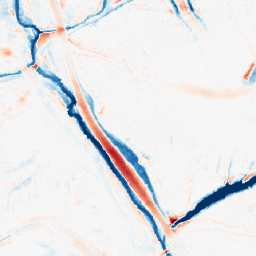
Category: morphological
Decomposition family: morphological
Decomposition parameters: operation: average
size: 10
Upsampling method: area
Upsampling parameters: scale: 2
Upsampling scale: 2